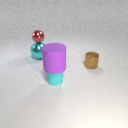
small cyan rubber cylinder below large purple rubber cylinder